The plot shows how the frequency content of a rotor-rig vibration signal evolves over time (STFT spectrogram). Classify the rotor condition as one of: normal, misalignment, unbalance, looseness.
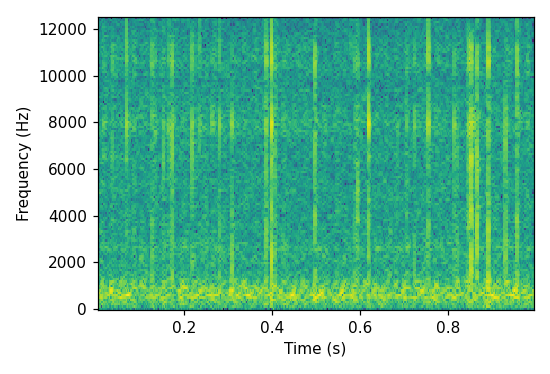
Answer: normal